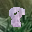
Label: 8